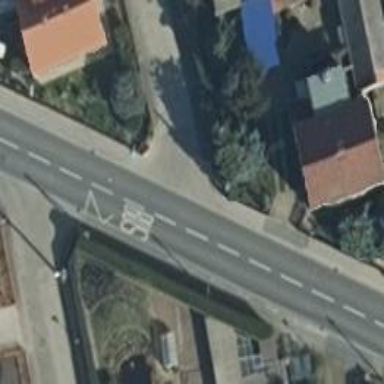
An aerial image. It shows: Junction.